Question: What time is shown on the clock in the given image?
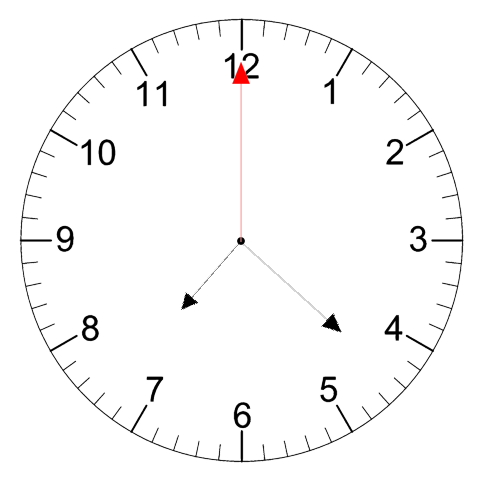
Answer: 07:22:00